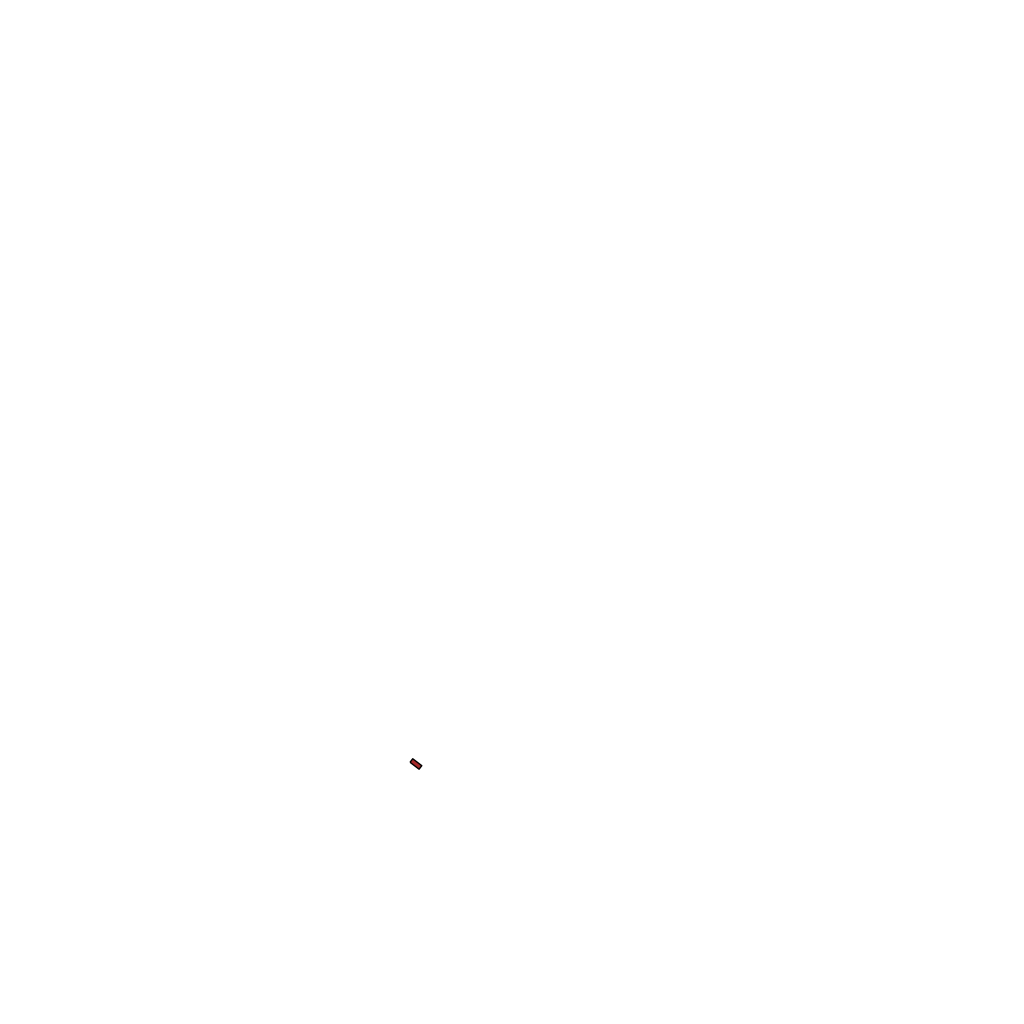
Tags: overhead vector_map, recreation, density_5, Facility, 1.0 km²